Question: I have a TableLayout with 3 columns,and the text in the first column is much bigger. What I want is that the textviews are aligned to the top of the TableRow. I have to do it programatically, because the table is dynamical, so it is also generated in the Java file.

My java:
'''
import android.content.Intent;
import android.graphics.Typeface;
import android.os.Bundle;
import android.view.Gravity;
import android.view.LayoutInflater;
import android.view.View;
import android.view.ViewGroup;
import android.view.ViewGroup.LayoutParams;
import android.widget.Button;
import android.widget.TableLayout;
import android.widget.TableRow;
import android.widget.TextView;
import com.actionbarsherlock.app.SherlockFragment;
public class B10o extends SherlockFragment {
String[] column1;
String[] column2;
String[] column3;
String[] textView1;
String[] textView2;
Intent intent;
@Override
public View onCreateView(LayoutInflater inflater, ViewGroup container,
Bundle savedInstanceState) {
// Get the view from fragmenttab1.xml
View view = inflater.inflate(R.layout.b10o, container, false);
intent = new Intent(getActivity(), B10so.class);
final Button button = (Button) view.findViewById(R.id.button1);
button.setOnClickListener(new View.OnClickListener() {
public void onClick(View v) {
startActivity(intent);
}
});
TableLayout prices = (TableLayout)view.findViewById(R.id.table);
String[] column1 = getResources().getStringArray(R.array.b10oo);
String[] column2 = getResources().getStringArray(R.array.b10op1);
String[] column3 = getResources().getStringArray(R.array.b10op2);
String[] textView1 = getResources().getStringArray(R.array.title);
String[] textView2 = getResources().getStringArray(R.array.subtitle);
prices.setStretchAllColumns(true);
prices.bringToFront();
for(int i = 0; i < column1.length; i++){
TableRow tr = new TableRow(getActivity());
tr.setLayoutParams(new TableRow.LayoutParams(TableRow.LayoutParams.MATCH_PARENT));
TextView c1 = new TextView(getActivity());
c1.setText(column1[i]);
c1.setTypeface(null, Typeface.BOLD);
c1.setTextSize(40);
c1.setPadding(0, 0, 20, 0);
TextView c2 = new TextView(getActivity());
c2.setText(column2[i]);
TextView c3 = new TextView(getActivity());
c3.setText(column3[i]);
c3.setLayoutParams(new LayoutParams(LayoutParams.MATCH_PARENT, LayoutParams.MATCH_PARENT));
c3.setGravity(Gravity.TOP);
tr.addView(c1);
tr.addView(c2);
tr.addView(c3);
prices.addView(tr);
}
TextView textView1t = (TextView) view.findViewById(R.id.textView1);
textView1t.setText(textView1[0]);
TextView textView2t = (TextView) view.findViewById(R.id.textView2);
textView2t.setText(textView2[0]);
return view;
}
}
'''
How can I do that?
Thanks in advance.
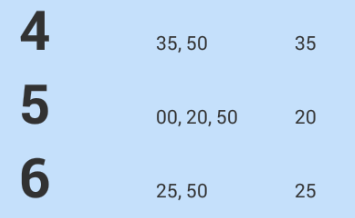
Answer: It can be done by using setGravity().
The code will look like this.
'''
TextView c1 = new TextView(this);
c1.setGravity(Gravity.CENTER_VERTICAL);
'''
Hope this is what you are looking for!